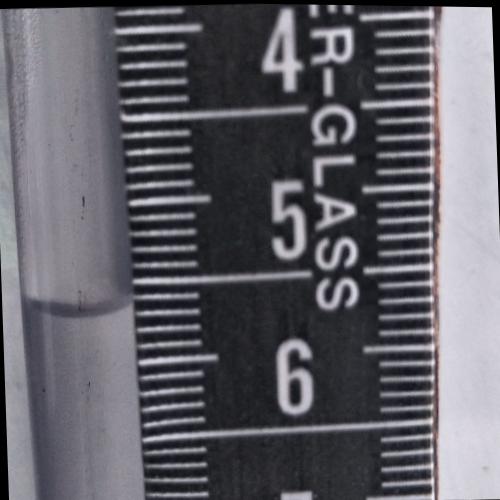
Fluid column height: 5.7 cm